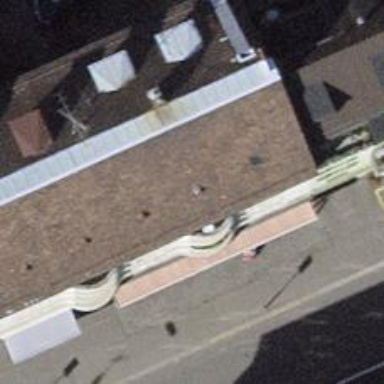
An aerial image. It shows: Cafe.